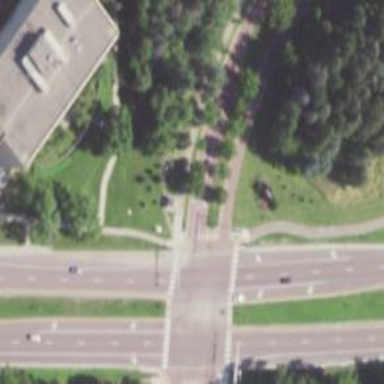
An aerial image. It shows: Marked asphalt cycleway crossing.